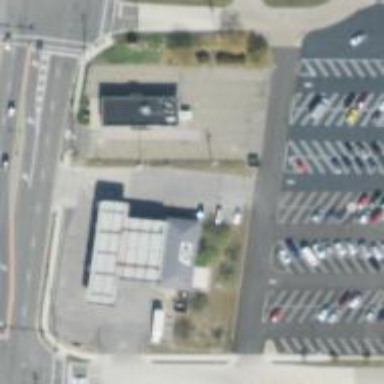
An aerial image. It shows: Convenience shop.